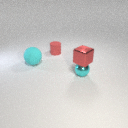
small red rubber cylinder to the left of small cyan metal sphere